Question: When columns are stacked in mobile mode, I would like some vertical space separating the column contents, how can I do this?
See jsfiddle in <URL> and vary the width of the output. There should be some spacing before the second lorem ipsum.

'''
<div class="container">
<div class="well well-lg" style="margin:10px">
<div class="row">
<div class="col-sm-6">
<p>"Lorem ipsum dolor sit amet, consectetur adipisicing elit, sed do eiusmod tempor incididunt ut labore et dolore magna aliqua."</p>
<form>
<input type="textbox" class="form-control" placeholder="Username"></input>
<input type="password" class="form-control" placeholder="Password"></input>
</form>
</div>
<div class="col-sm-6">
<p>"Lorem ipsum dolor sit amet, consectetur adipisicing elit, sed do eiusmod tempor incididunt ut labore et dolore magna aliqua."</p>
<form role="form">
<div class="form-group">
<button class="form-control btn btn-default">Push me</button>
<input type="textbox" class="form-control" placeholder="Username"></input>
<input type="password" class="form-control" placeholder="Password"></input>
</div>
</form>
</div>
</div>
</div>
</div>
'''
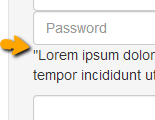
Answer: One way would be with CSS that adds margin-bottom to 'col-*' on smaller devices/widths..
'''
@media (max-width: 768px) {
[class*="col-"] {
margin-bottom: 15px;
}
}
'''
Another way is to add a 'div' that is only visible on smaller devices/widths..
'''
<div class="col-sm-6">
<div class="hidden-lg hidden-md hidden-sm">&nbsp;</div>
...
'''
Demo: <URL>
---
now has <URL> that can be used.
Also see: <URL>